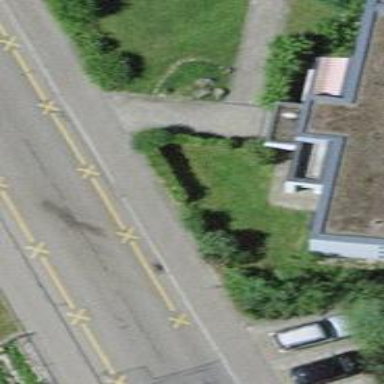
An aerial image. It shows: Sidewalk.